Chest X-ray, PA view. Patient: 16 years old, sex F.
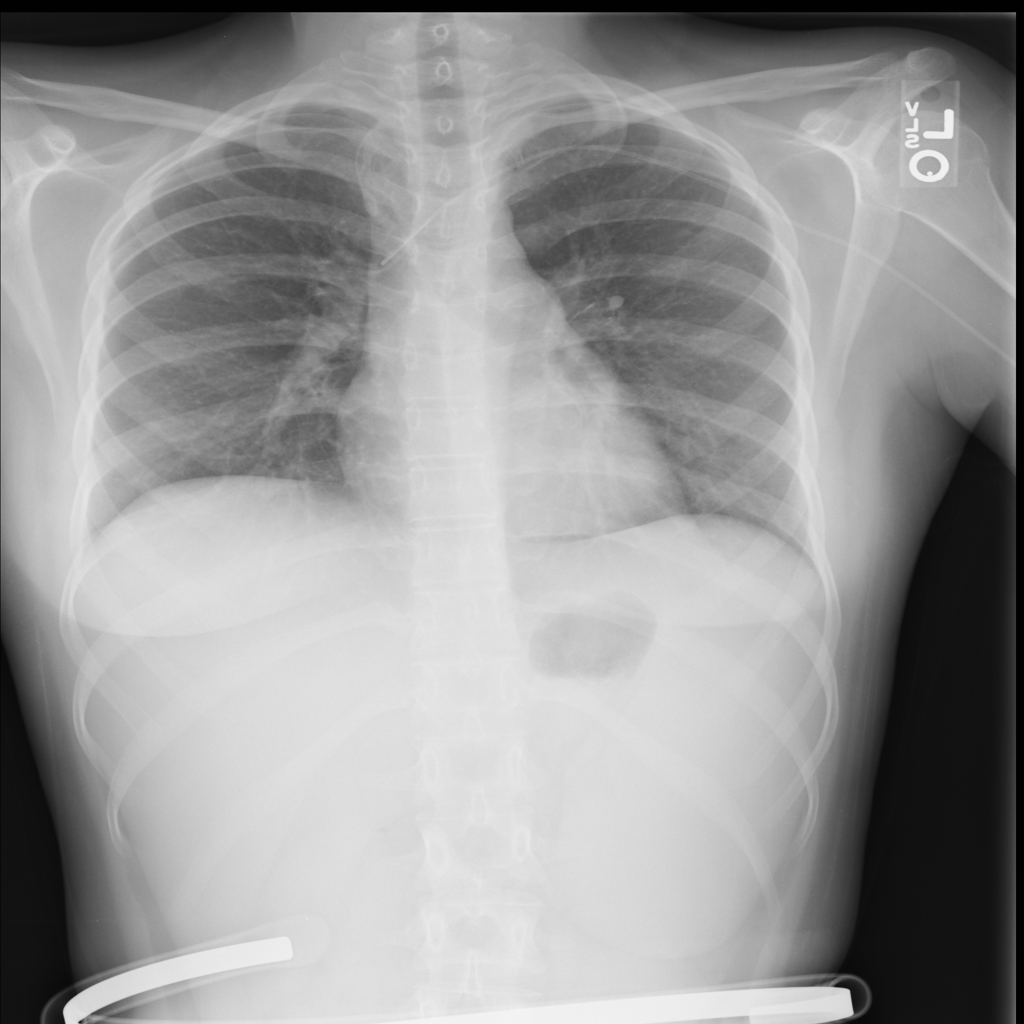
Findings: No Finding